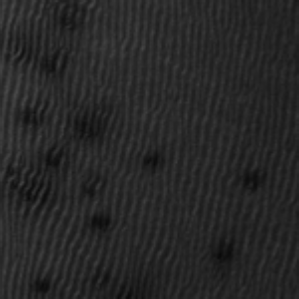
Label: frost